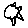
Label: sun